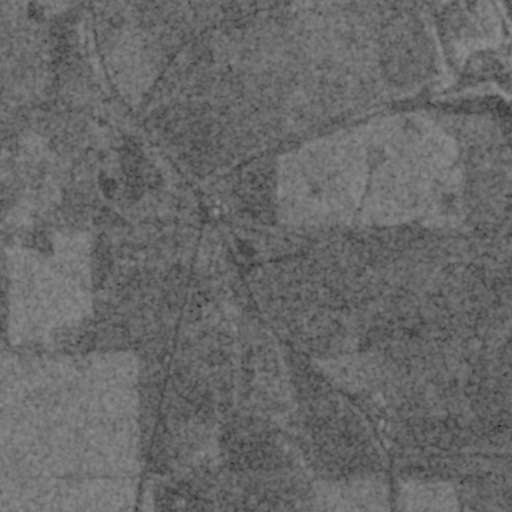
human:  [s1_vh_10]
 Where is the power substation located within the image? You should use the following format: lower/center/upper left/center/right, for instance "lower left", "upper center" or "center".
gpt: The power substation is located in the center of the image.
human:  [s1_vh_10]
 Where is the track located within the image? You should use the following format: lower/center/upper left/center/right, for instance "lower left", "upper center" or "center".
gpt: There is no track in the image.

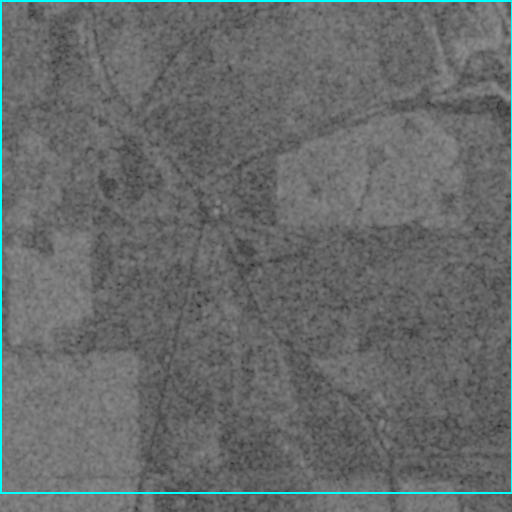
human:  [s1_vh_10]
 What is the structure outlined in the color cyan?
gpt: The structure outlined in cyan is a quarry.
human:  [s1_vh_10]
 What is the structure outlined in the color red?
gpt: There is no red outline.